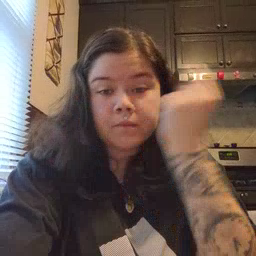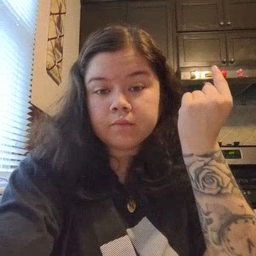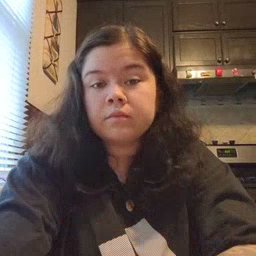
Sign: black